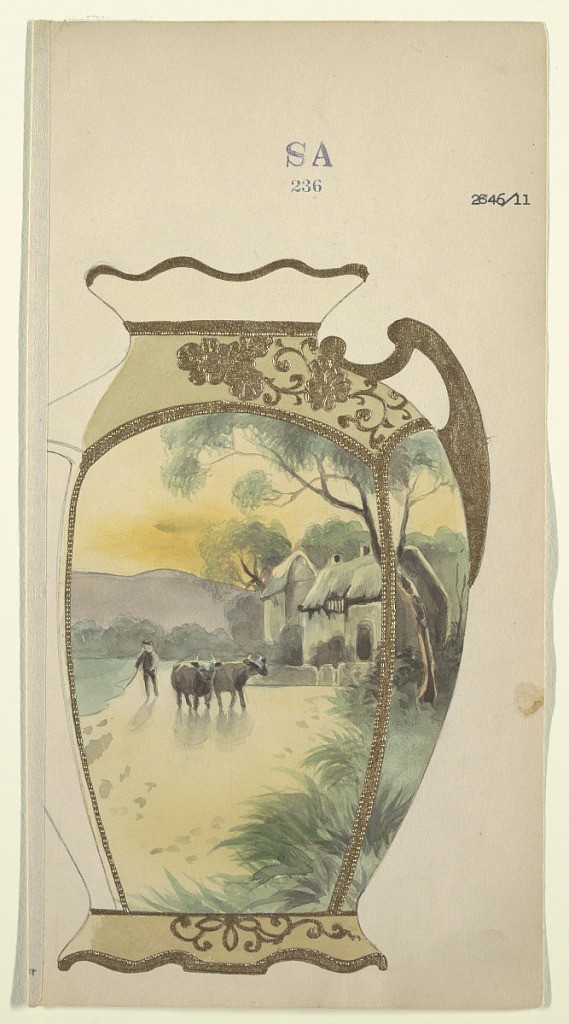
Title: Design for a Jug
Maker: Noritake, Japan and New York, New York, USA
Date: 1880–1910
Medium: Brush and watercolor, gold gouache, graphite on cream paper
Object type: Drawing
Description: Design for a jar with wavy gilt rim, pointed handle. Body decorated with landscape depicting cottages against mountainous background and sunset, with two bulls and a herder in the foreground. Neck of jug is decorated with gilt floral motif.